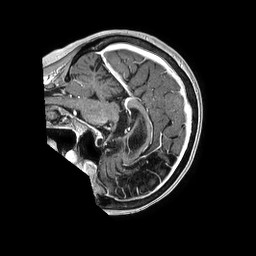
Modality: T1w
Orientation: sagittal
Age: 83
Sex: female
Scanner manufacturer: philips
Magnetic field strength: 1.5 T
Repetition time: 0.007832 s
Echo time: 0.003679 s